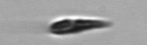
Label: Euglena